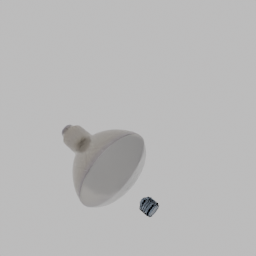
Label: lighting